Aerial crown-view tile of a tropical tree (Barro Colorado Island, Panama), acquired 20250715:
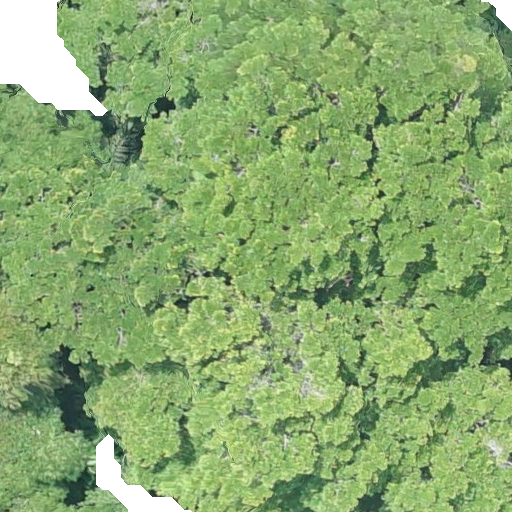
Species: Terminalia amazonia
GBIF accepted scientific name: Terminalia amazonica
Crown area: 610.872 m²